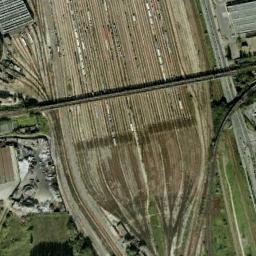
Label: railway_station